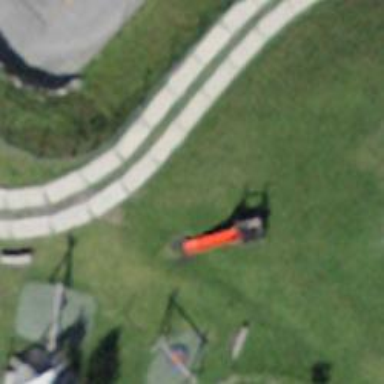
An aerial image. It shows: Playground featuring slide.